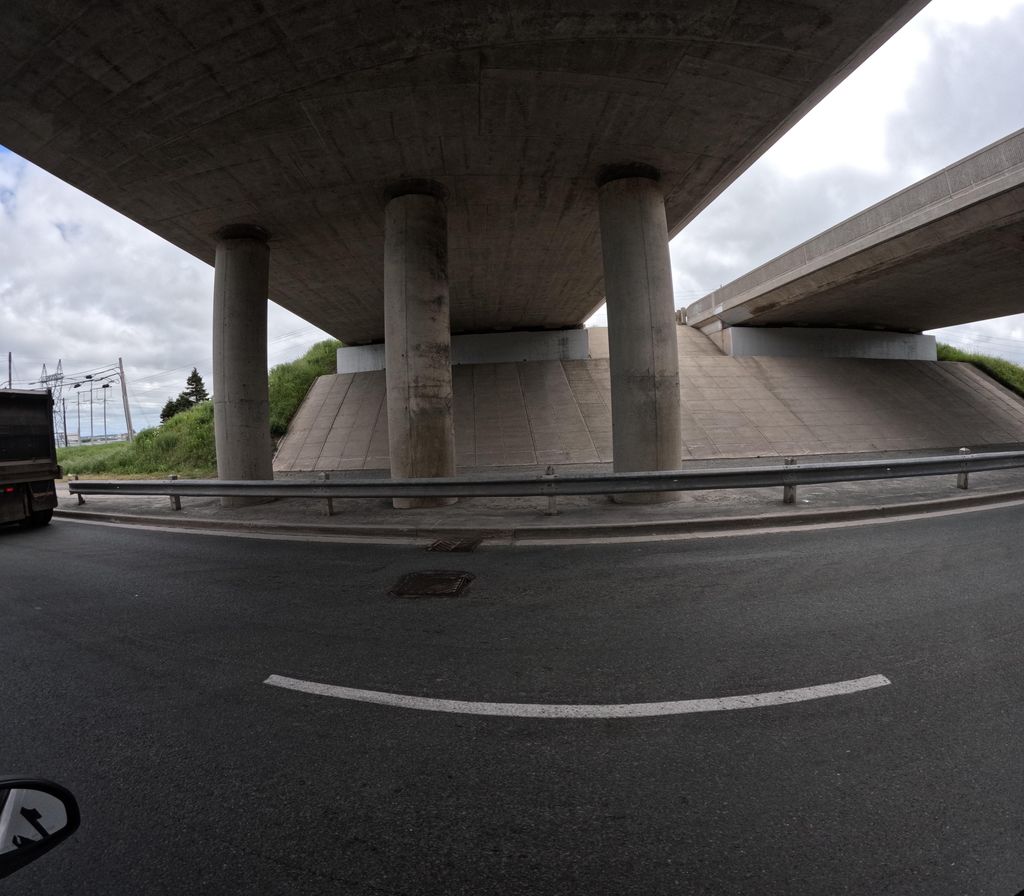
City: st_johns